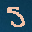
Label: 5